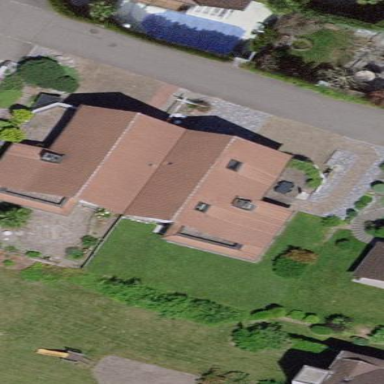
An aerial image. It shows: Semi-detached house.